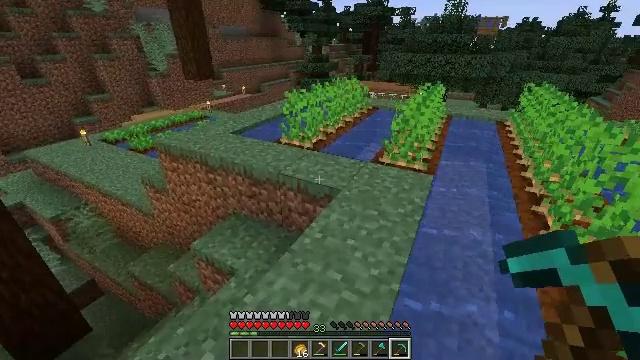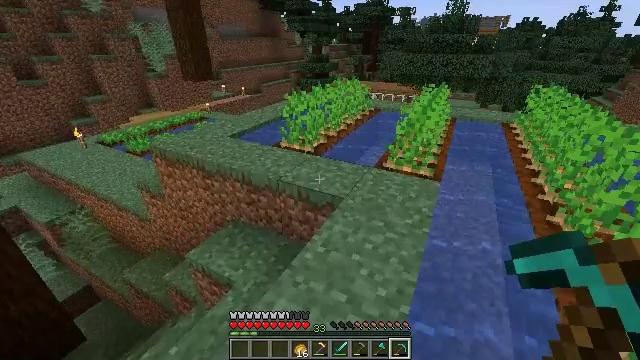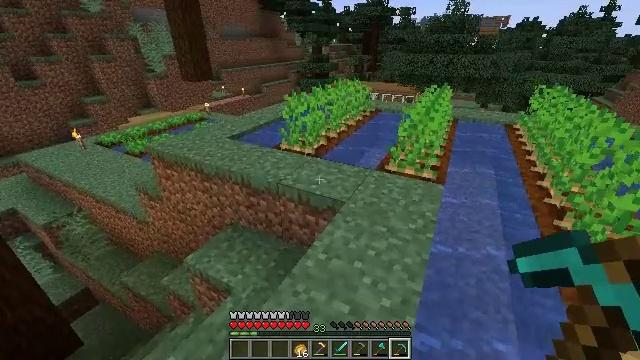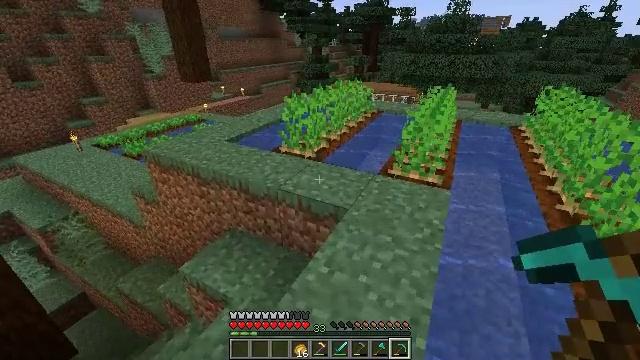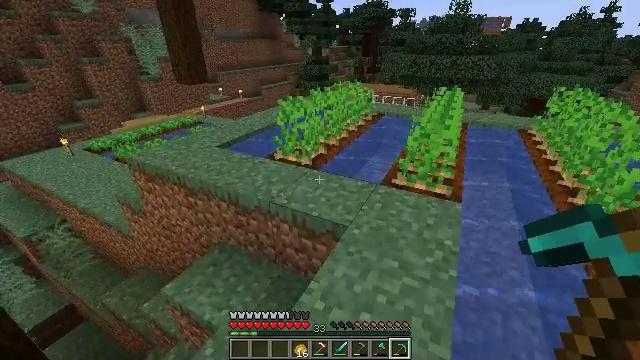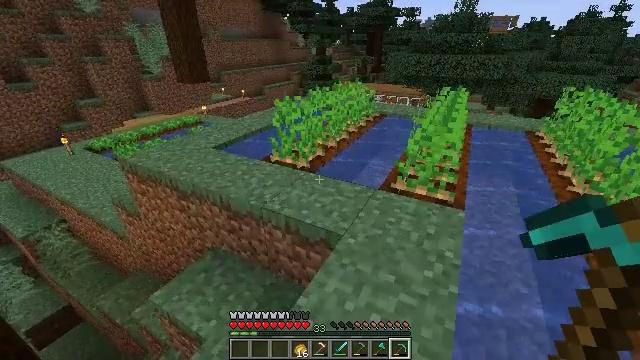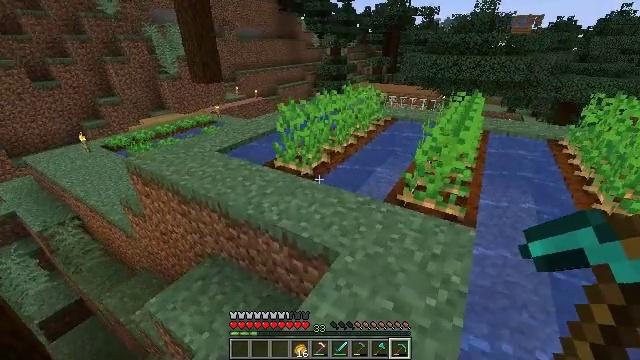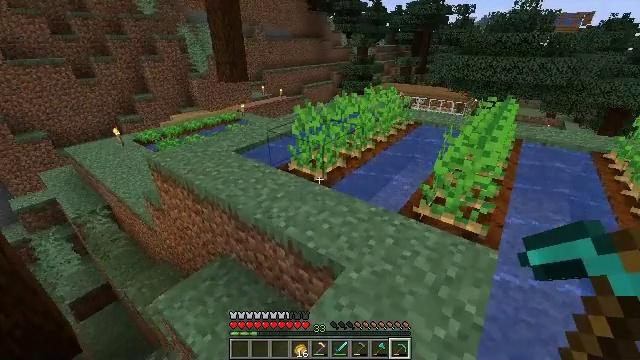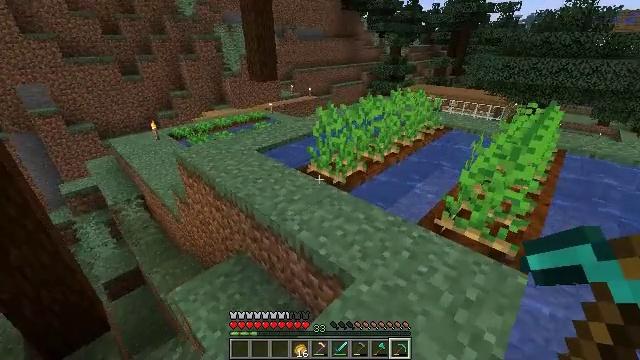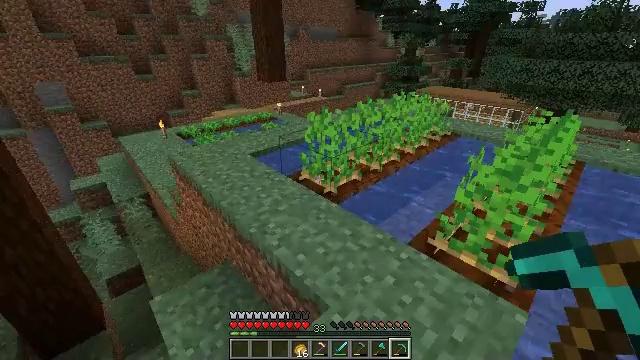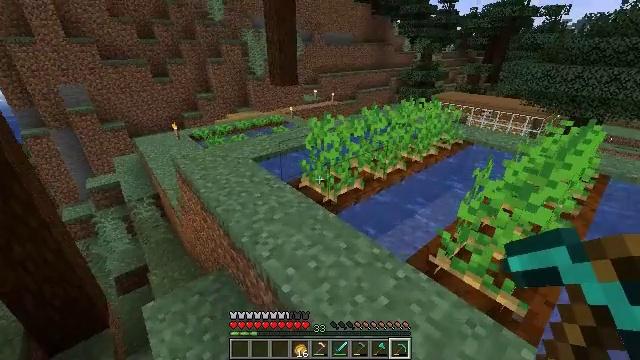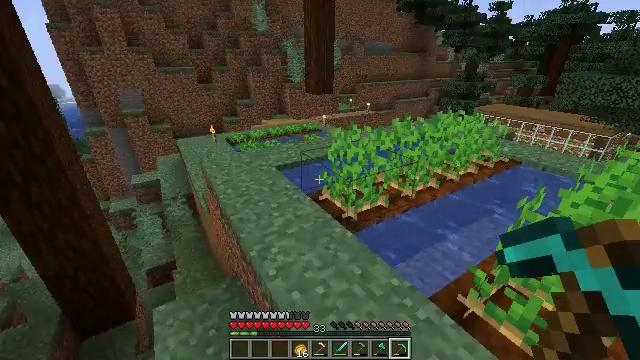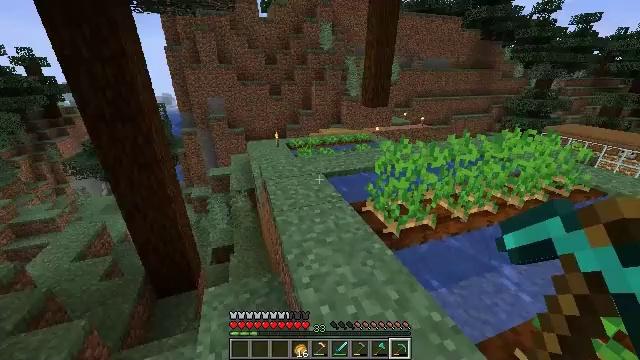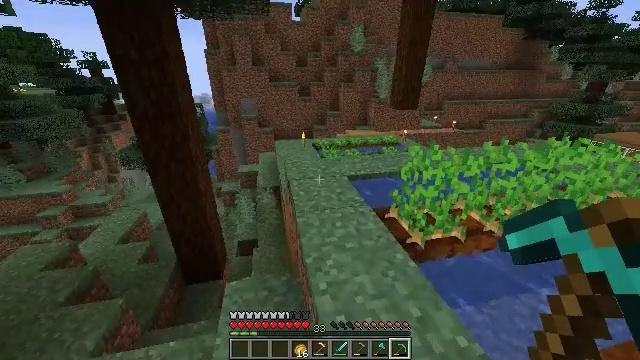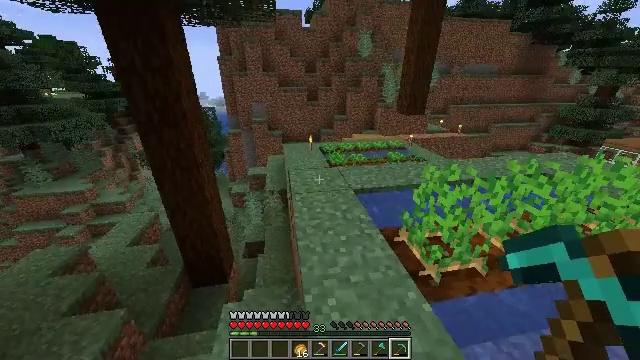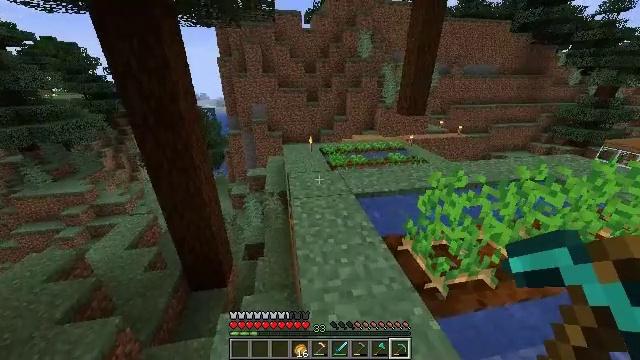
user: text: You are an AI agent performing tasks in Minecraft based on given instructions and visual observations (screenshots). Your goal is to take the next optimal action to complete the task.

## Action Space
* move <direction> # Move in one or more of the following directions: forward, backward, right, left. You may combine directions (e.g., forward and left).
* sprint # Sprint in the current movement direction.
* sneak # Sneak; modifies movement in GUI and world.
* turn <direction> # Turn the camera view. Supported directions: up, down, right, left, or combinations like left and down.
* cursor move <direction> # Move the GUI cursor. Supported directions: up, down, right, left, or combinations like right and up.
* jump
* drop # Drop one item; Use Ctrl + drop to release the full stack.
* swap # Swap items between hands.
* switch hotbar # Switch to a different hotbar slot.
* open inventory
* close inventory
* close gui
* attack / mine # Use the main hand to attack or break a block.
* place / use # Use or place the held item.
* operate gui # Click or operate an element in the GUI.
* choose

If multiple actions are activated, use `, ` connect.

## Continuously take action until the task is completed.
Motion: motion action
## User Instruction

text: Mine the fully grown carrots.
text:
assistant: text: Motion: move forward
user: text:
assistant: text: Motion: move forward
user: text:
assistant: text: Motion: move forward
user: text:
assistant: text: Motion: move forward and move right
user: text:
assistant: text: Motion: move forward and move right
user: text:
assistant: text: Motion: move forward and move right, turn left
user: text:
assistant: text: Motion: move forward and move right, turn left
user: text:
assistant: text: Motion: move forward and move right, turn left
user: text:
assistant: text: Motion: move forward and move right, turn left
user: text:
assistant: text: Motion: move forward and move right, turn left
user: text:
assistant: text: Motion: move forward, sprint, turn left and up
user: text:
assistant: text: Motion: move forward, sprint, turn left
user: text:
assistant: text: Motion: move forward, sprint, turn left
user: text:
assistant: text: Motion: move forward, sprint, turn left
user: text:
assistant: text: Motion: move forward
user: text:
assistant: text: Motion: move forward, turn left
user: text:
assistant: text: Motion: move forward, turn left
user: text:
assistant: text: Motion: move forward, turn left
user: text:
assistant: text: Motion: move forward, turn left
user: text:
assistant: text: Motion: move forward
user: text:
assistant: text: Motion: move forward
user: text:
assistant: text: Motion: move forward, turn right
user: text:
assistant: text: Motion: move forward, turn right and down
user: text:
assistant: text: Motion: move forward, turn right
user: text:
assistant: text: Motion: move forward
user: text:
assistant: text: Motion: move forward, turn down
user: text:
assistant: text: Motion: move forward, turn down
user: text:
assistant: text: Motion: move forward, turn down
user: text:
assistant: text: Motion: move forward, turn right and down
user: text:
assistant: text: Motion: move forward, turn right and down